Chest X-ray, PA view. Patient: 14 years old, sex F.
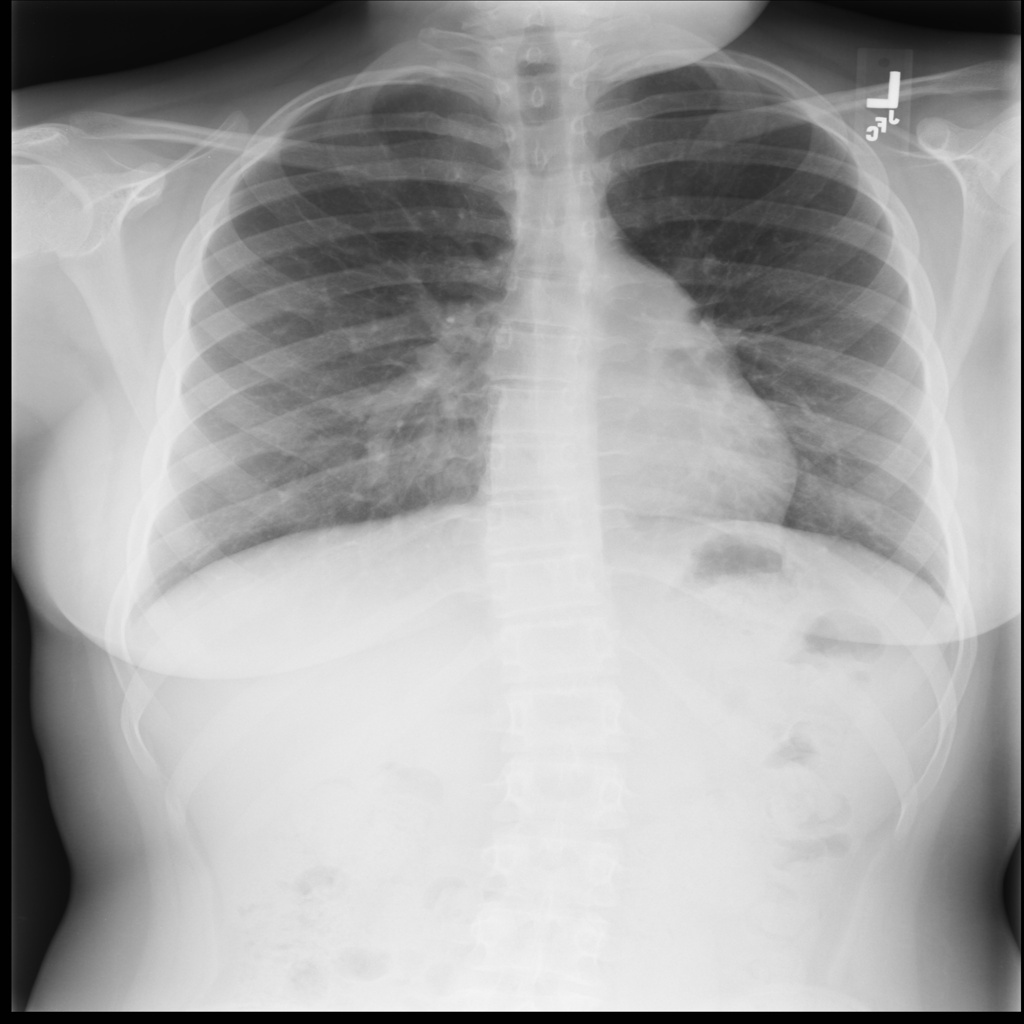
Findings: Infiltration